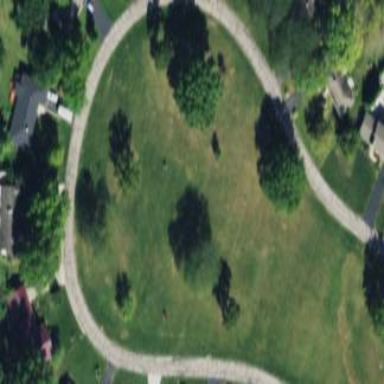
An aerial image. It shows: Lovely park for leisure and relaxation.